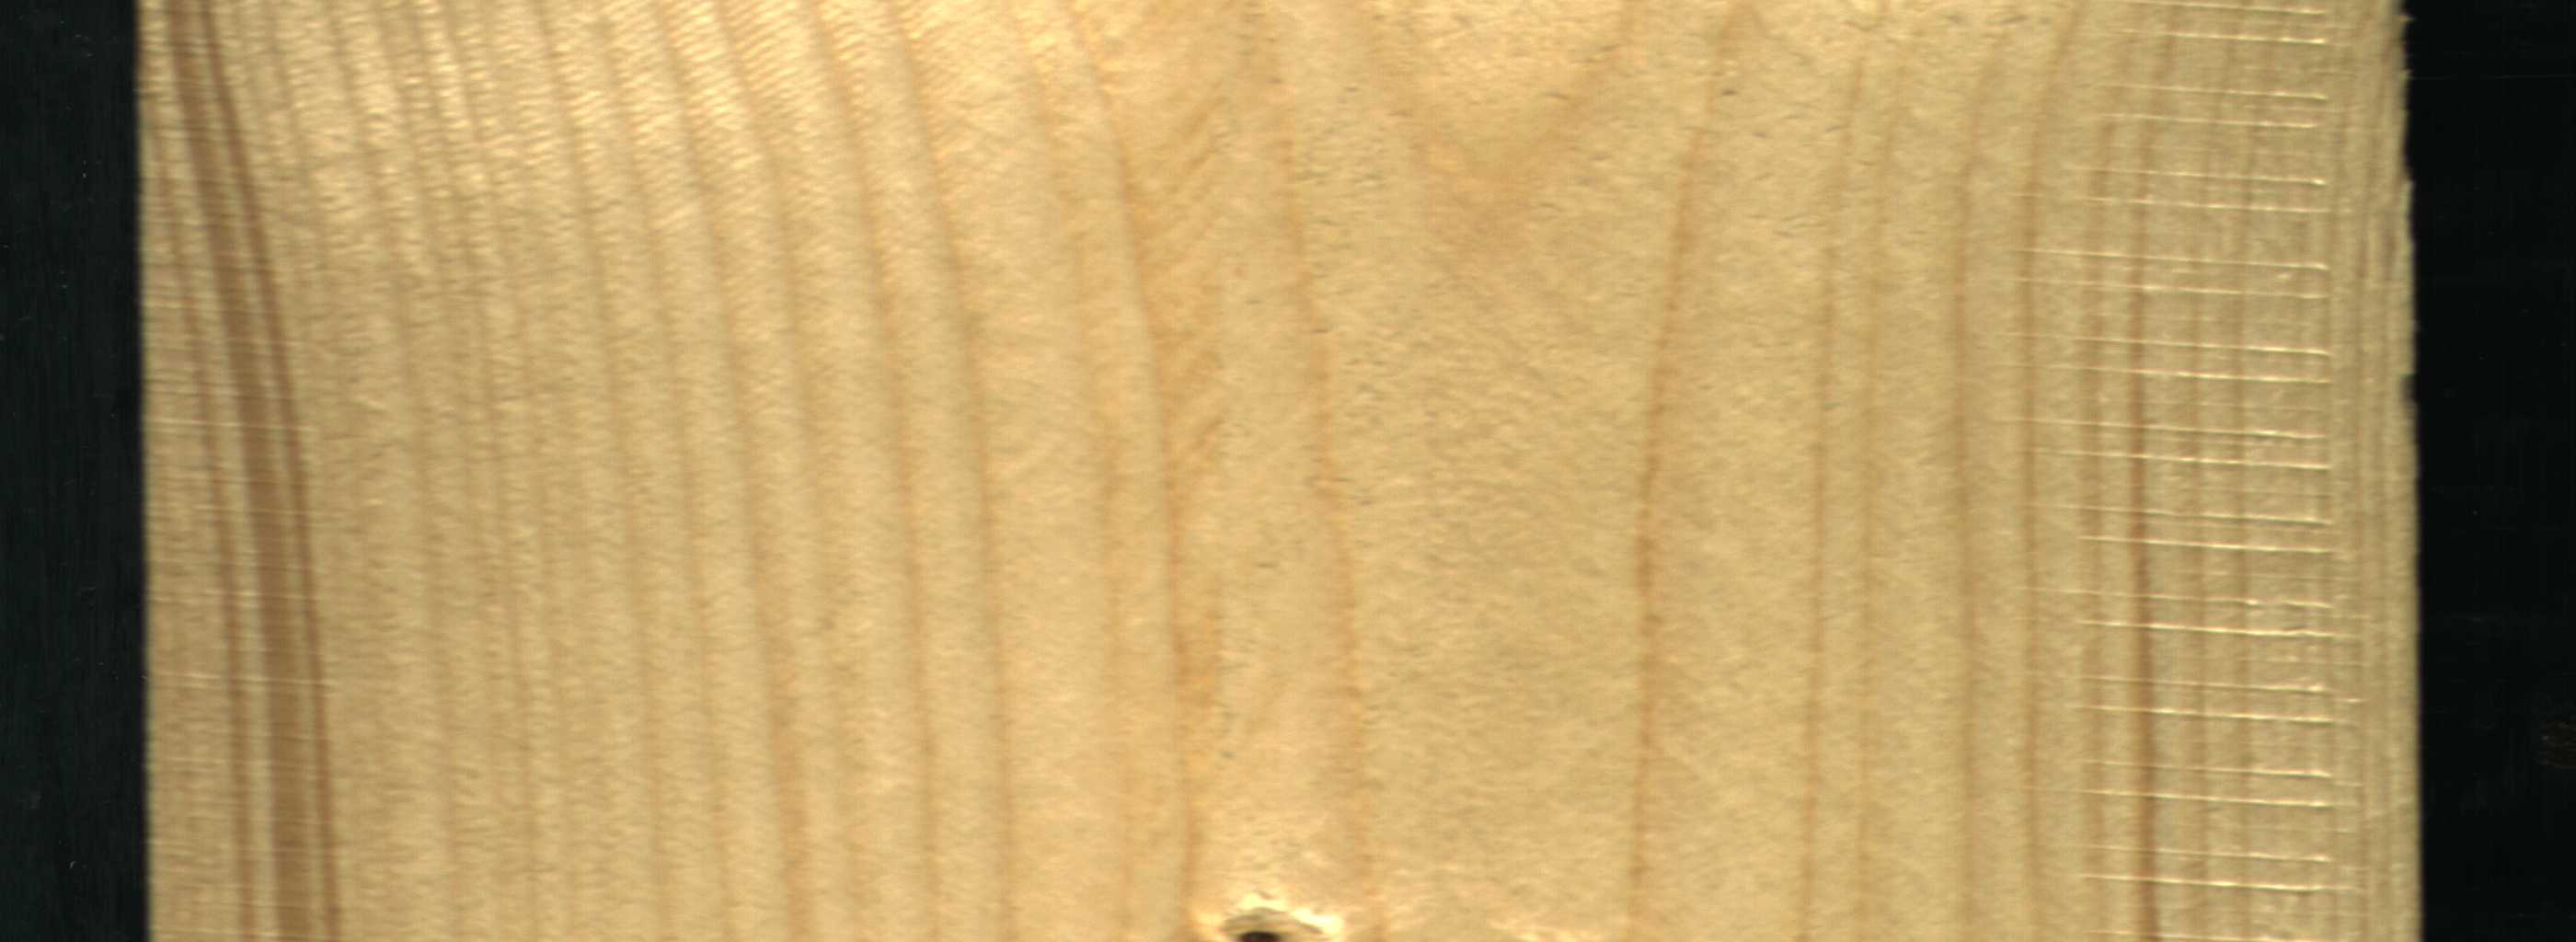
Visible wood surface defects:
Quartzity
Dead_Knot